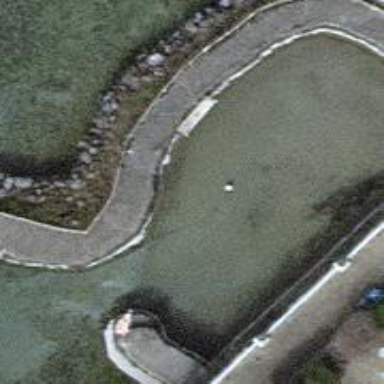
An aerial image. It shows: Breakwater structure.